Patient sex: M
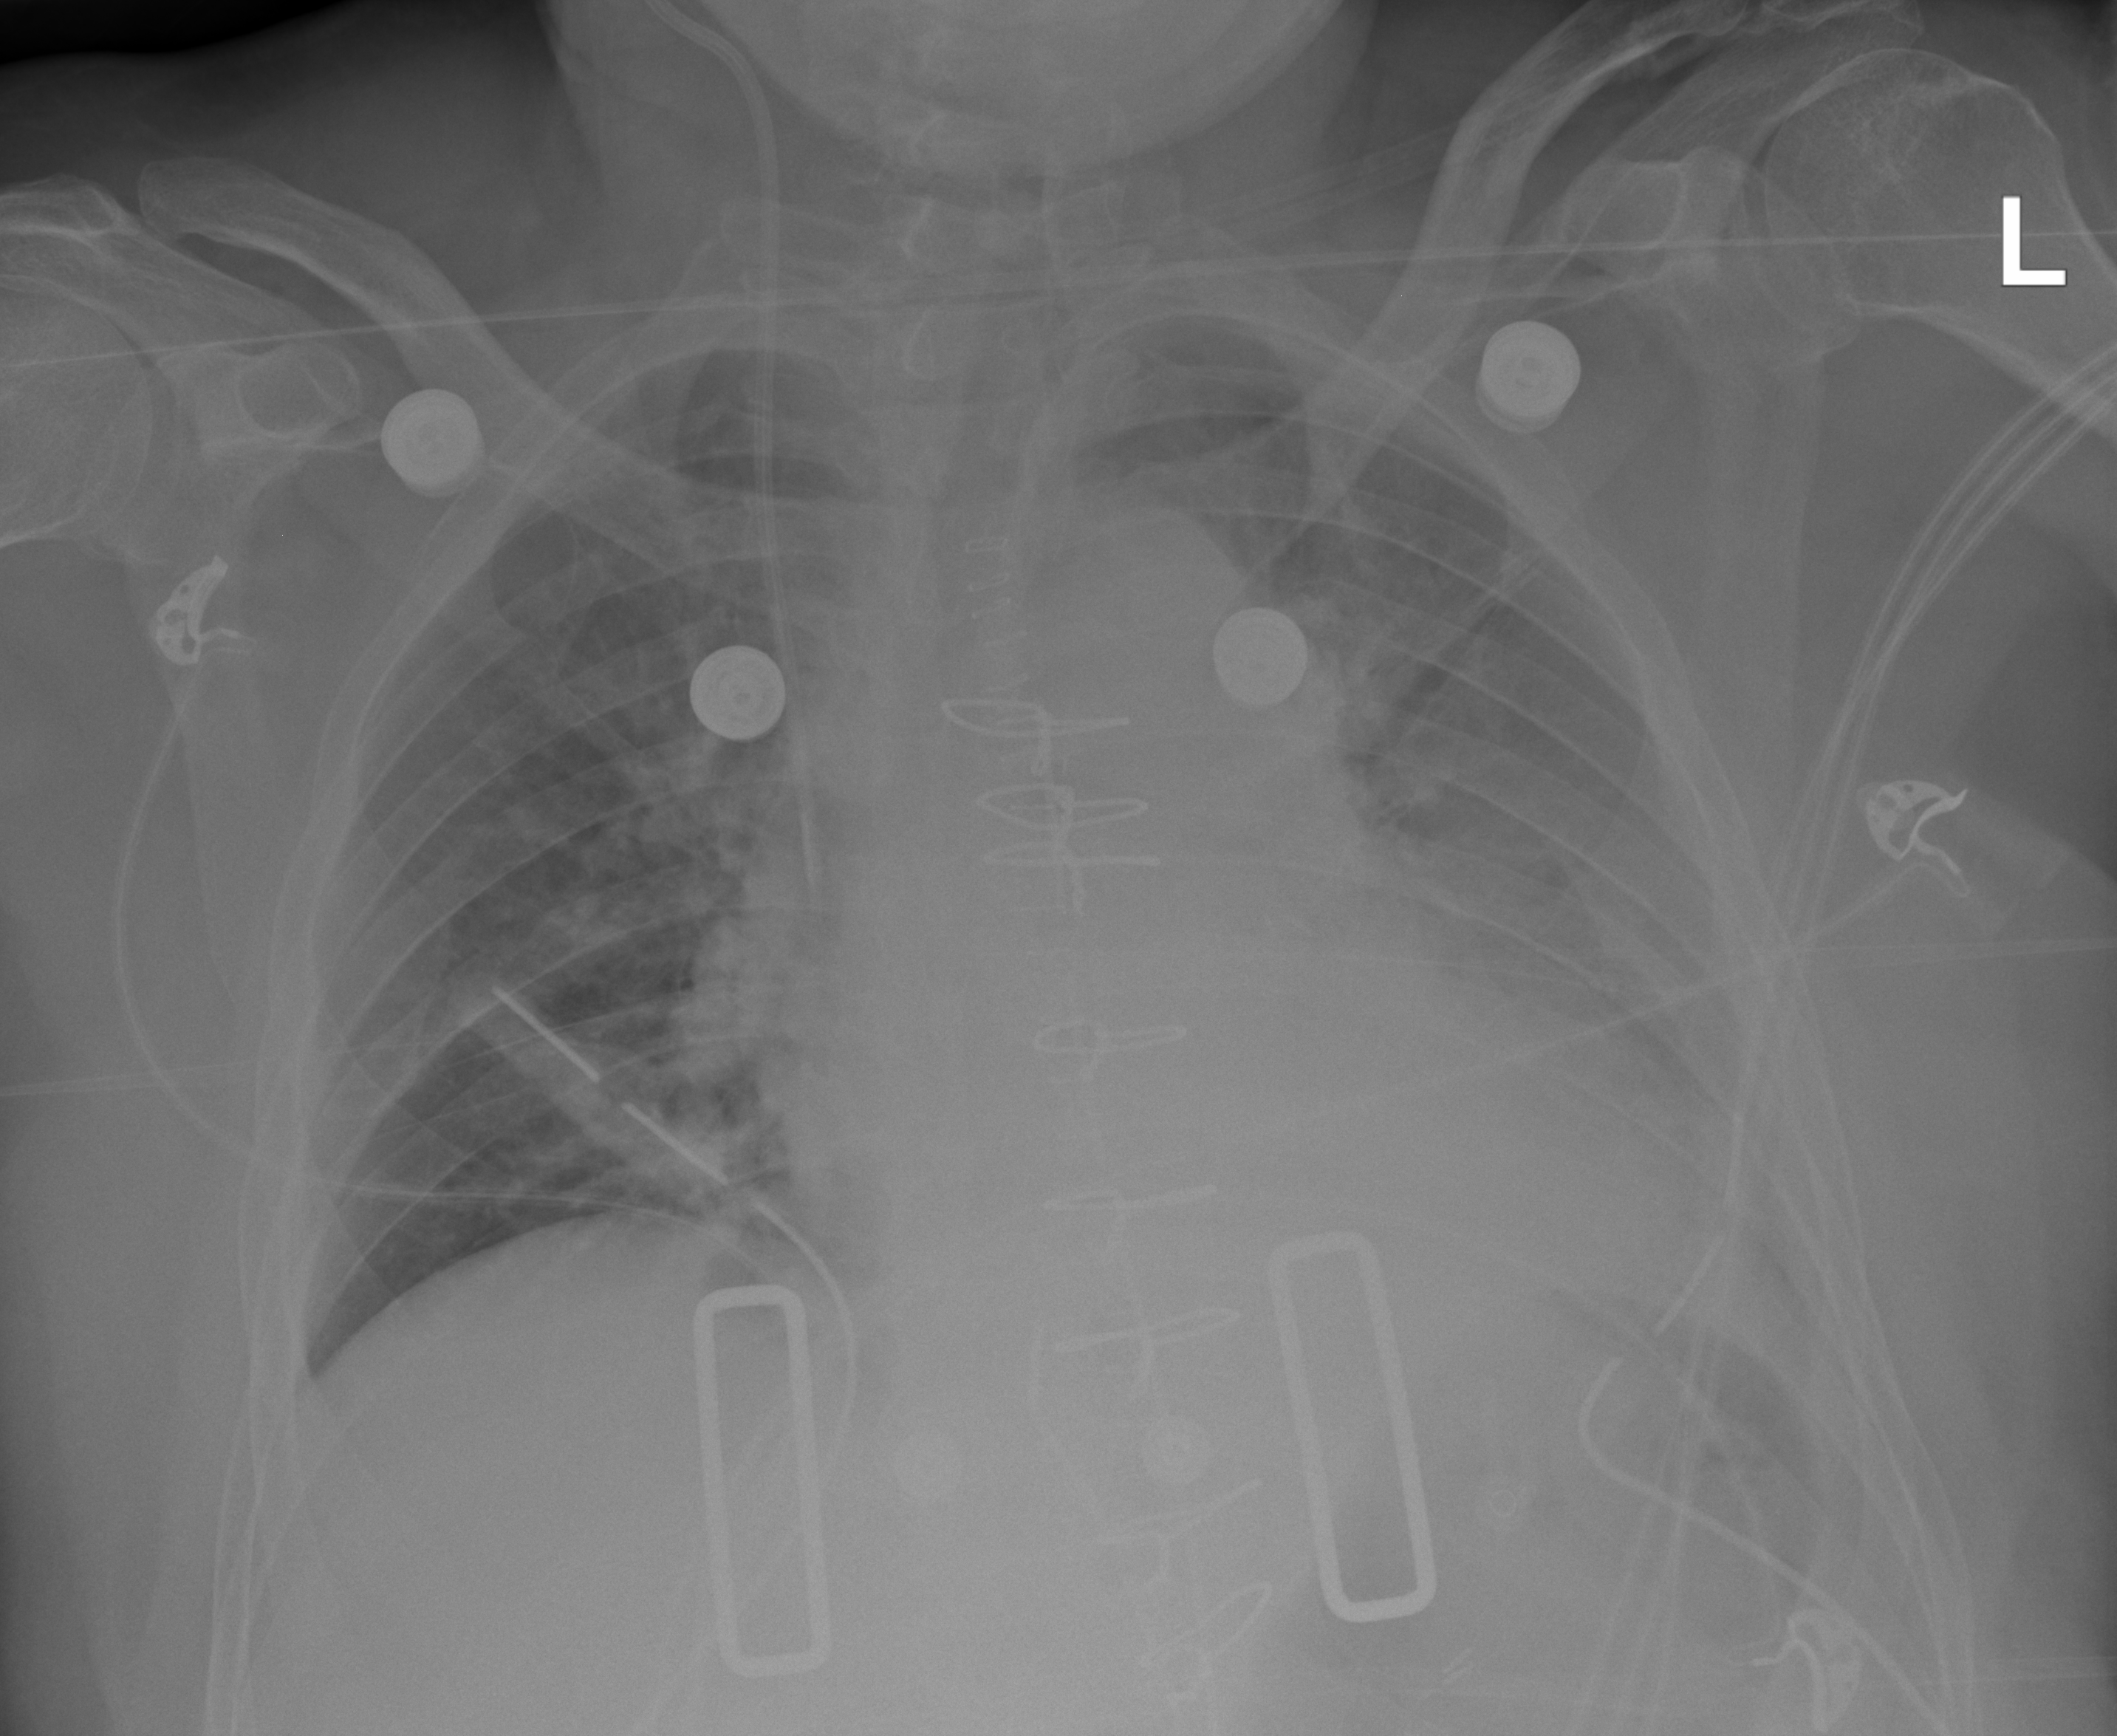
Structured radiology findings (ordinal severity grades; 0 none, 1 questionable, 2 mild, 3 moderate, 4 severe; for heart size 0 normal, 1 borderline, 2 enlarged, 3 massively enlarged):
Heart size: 1
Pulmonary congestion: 1
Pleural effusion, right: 0
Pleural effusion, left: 3
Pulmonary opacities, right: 1
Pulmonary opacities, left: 0
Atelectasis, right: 2
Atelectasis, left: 2